Question: In my template I have this code
'''
<input type="file" id="FeedImageUpload" name="upload" style="visibility: hidden; width: 0px; height: 0px" multiple />
<a onclick="document.getElementById('FeedImageUpload').click();"><i class="mdi-image-photo-camera panel-icon"></i></a>
'''
In my template events I have this code
'''
'change #FeedImageUpload':function(event){
console.log('change');
}
'''
when I try to upload the files, the change event is firing hundreds of times sometimes thousands

I want to upload image to server on that event,I don't want to upload image so many times
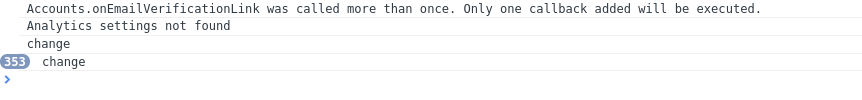
Answer: This was the solution.
chaining the event form change to click.
'''
'click #FeedImageUpload':function(event){
console.log('change');
}
'''
If you don't want to have an input style, try this JSFiddle
<URL>